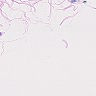
Metastatic tissue present: no